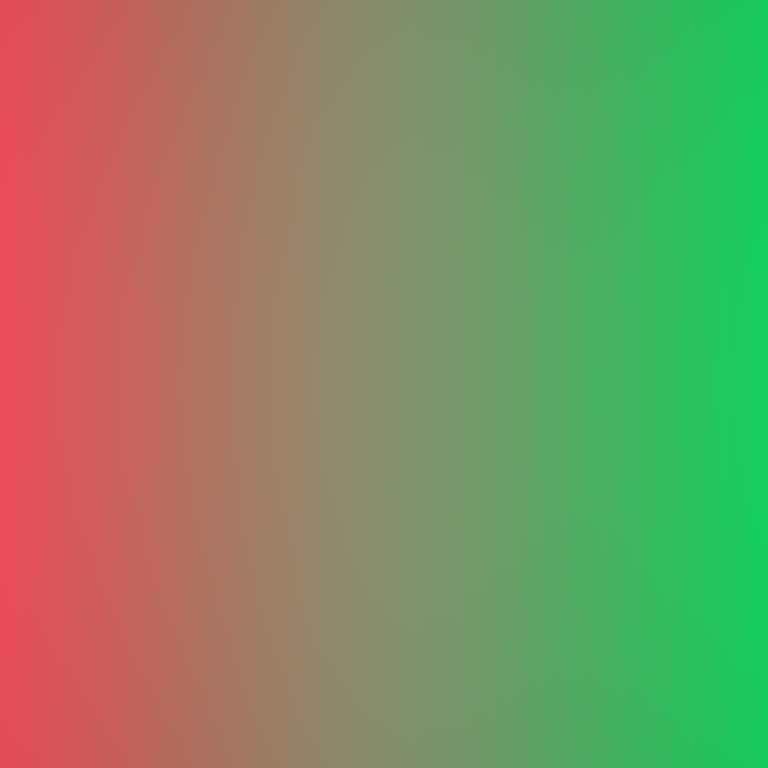
Abstract light effect, smooth gradient from red to green, calm atmosphere, soft blend, no room, no furniture, no objects.